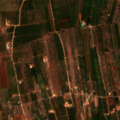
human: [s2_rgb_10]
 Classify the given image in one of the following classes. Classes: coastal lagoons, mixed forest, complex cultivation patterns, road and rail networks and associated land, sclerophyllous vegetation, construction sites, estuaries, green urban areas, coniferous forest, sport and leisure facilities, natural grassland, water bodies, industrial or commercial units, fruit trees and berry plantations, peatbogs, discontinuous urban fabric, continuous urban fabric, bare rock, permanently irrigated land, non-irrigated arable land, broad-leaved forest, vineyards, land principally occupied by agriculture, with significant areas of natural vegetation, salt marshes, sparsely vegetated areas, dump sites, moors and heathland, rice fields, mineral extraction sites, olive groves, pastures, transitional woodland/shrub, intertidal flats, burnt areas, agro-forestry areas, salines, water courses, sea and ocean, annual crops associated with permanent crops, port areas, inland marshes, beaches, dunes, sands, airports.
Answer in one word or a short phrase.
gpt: fruit trees and berry plantations